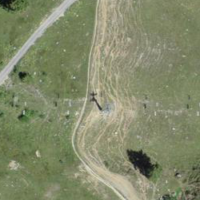
EUNIS habitat code: 26
Species observed at this site:
Parnassia palustris
Plantago alpina